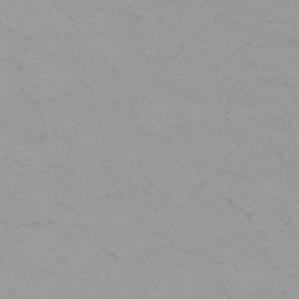
Label: frost